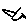
Label: bird